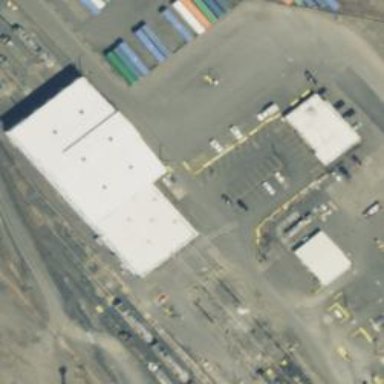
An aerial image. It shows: Railway yard used for servicing trains.